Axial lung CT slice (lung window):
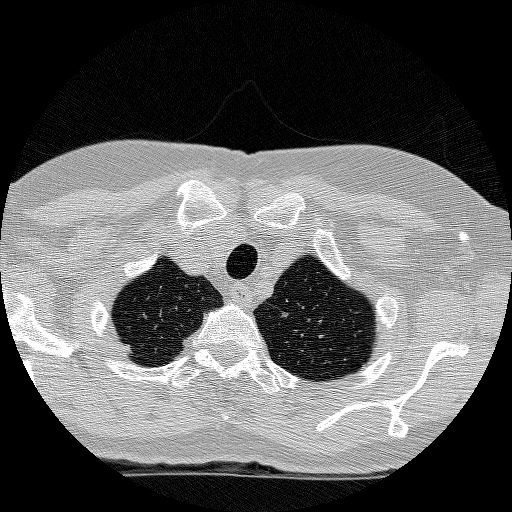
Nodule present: no